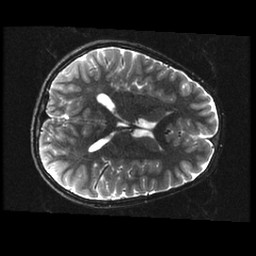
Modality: T2w
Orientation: axial
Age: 12
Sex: male
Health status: ill
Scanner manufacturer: ge
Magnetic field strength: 3 T
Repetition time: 7.5 s
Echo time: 0.1015 s